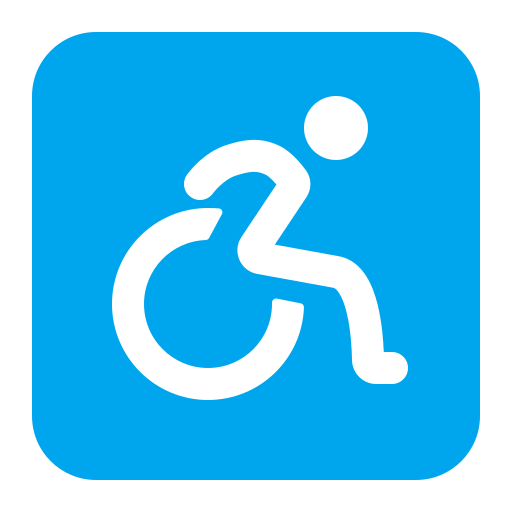
wheelchair symbol flat